Question: let's say that I wanted to create a custom dialog.
Like this image:

This function is invoked in onCreate(Bundle savedInstanceState) function:
'''
private void CustomDialog() {
LinearLayout.LayoutParams parms = new LinearLayout.LayoutParams(LayoutParams.WRAP_CONTENT, LayoutParams.WRAP_CONTENT);
final Dialog dialog = new Dialog(this);
dialog.setContentView(R.layout.custom_dialog1);
dialog.setTitle("Title");
LinearLayout parent = (LinearLayout)findViewById(R.id.linearlayout_dialog_update);
LinearLayout li = new LinearLayout(getApplicationContext());
li.setOrientation(LinearLayout.HORIZONTAL);
// imageview and textview
ImageView image = new ImageView(getApplicationContext());
image.setImageResource(R.drawable.ic_launcher);
TextView text = new TextView(getApplicationContext());
text.setText("TEST");
li.setLayoutParams(parms);
li.addView(image);
li.addView(text);
parent.addView(li);
//header image
ImageView resim = (ImageView) dialog.findViewById(R.id.image);
resim.setImageResource(R.drawable.ic_launcher);
resim.getLayoutParams().height = 220;
resim.getLayoutParams().width = 180;
//exit button
Button dialogButton = (Button) dialog.findViewById(R.id.bKapat);
dialogButton.setText("Exit");
dialogButton.setOnClickListener(new OnClickListener() {
public void onClick(View v) {
dialog.dismiss();
}
});
dialog.show();
}
'''
custom_dialog.xml :
'''
<?xml version="1.0" encoding="utf-8"?>
<RelativeLayout xmlns:android="http://schemas.android.com/apk/res/android"
android:layout_width="fill_parent"
android:layout_height="fill_parent" >
<ImageView
android:id="@+id/image"
android:layout_width="wrap_content"
android:layout_height="wrap_content"
android:layout_marginRight="5dp"
android:layout_alignParentTop="true"
android:layout_alignParentRight="true"
/>
<LinearLayout
android:id="@+id/linearlayout_dialog_update"
android:layout_width="fill_parent"
android:layout_height="wrap_content"
android:layout_below="@+id/image"
android:orientation="vertical"
>
</LinearLayout>
<Button
android:id="@+id/bKapat"
android:layout_width="100px"
android:layout_height="wrap_content"
android:text="Kapat"
android:layout_marginTop="5dp"
android:layout_marginRight="5dp"
android:layout_alignParentBottom="true"
android:layout_alignParentRight="true"
/>
</RelativeLayout>
'''
I get these errors :
'''
03-07 10:18:37.604: E/AndroidRuntime(489): FATAL EXCEPTION: main 03-07
10:18:37.604: E/AndroidRuntime(489): java.lang.NullPointerException
03-07 10:18:37.604: E/AndroidRuntime(489): at
com.example.ex78.MainActivity.CustomDialog(MainActivity.java:66) 03-07
10:18:37.604: E/AndroidRuntime(489): at
com.example.ex78.MainActivity.onClick(MainActivity.java:32) 03-07
10:18:37.604: E/AndroidRuntime(489): at
android.view.View.performClick(View.java:3110) 03-07 10:18:37.604:
E/AndroidRuntime(489): at
android.view.View$PerformClick.run(View.java:11934) 03-07
10:18:37.604: E/AndroidRuntime(489): at
android.os.Handler.handleCallback(Handler.java:587) 03-07
10:18:37.604: E/AndroidRuntime(489): at
android.os.Handler.dispatchMessage(Handler.java:92) 03-07
10:18:37.604: E/AndroidRuntime(489): at
android.os.Looper.loop(Looper.java:132) 03-07 10:18:37.604:
E/AndroidRuntime(489): at
android.app.ActivityThread.main(ActivityThread.java:4123) 03-07
10:18:37.604: E/AndroidRuntime(489): at
java.lang.reflect.Method.invokeNative(Native Method) 03-07
10:18:37.604: E/AndroidRuntime(489): at
java.lang.reflect.Method.invoke(Method.java:491) 03-07 10:18:37.604:
E/AndroidRuntime(489): at
com.android.internal.os.ZygoteInit$MethodAndArgsCaller.run(ZygoteInit.java:841)
03-07 10:18:37.604: E/AndroidRuntime(489): at
com.android.internal.os.ZygoteInit.main(ZygoteInit.java:599) 03-07
10:18:37.604: E/AndroidRuntime(489): at
dalvik.system.NativeStart.main(Native Method)
'''
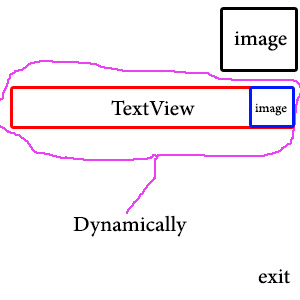
Answer: You should change this from
'''
LinearLayout parent = (LinearLayout)findViewById(R.id.linearlayout_dialog_update);
'''
to
'''
LinearLayout parent = (LinearLayout)dialog.findViewById(R.id.linearlayout_dialog_update);
'''
you have forgot to pass dialog as a reference to find id for Linear Layout.